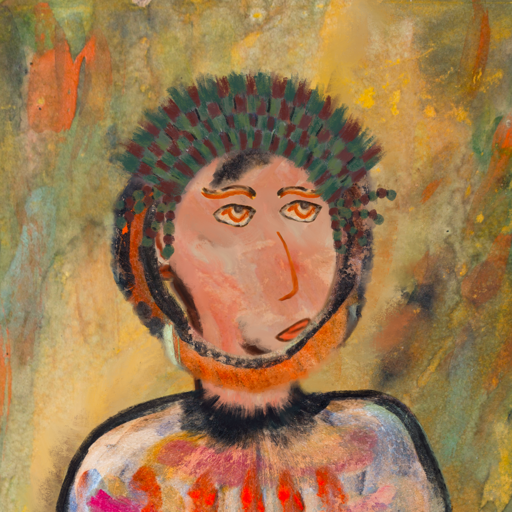
Background: Comrade, Head And Neck Side: Roy_Bahadur, Face Side: Experience, Bust: Childish, Hair Side: Childish, Head Accessory: After_Raid_Crown, Second Necklace: Blank, Necklace: Blank, Baby: Blank